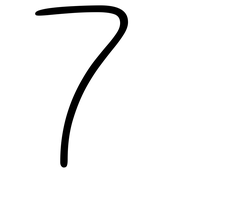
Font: Gluten_Thin